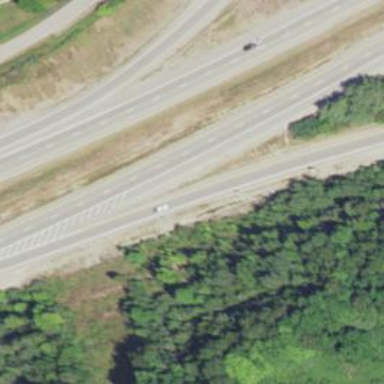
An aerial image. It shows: Trunk highway with expressway features.